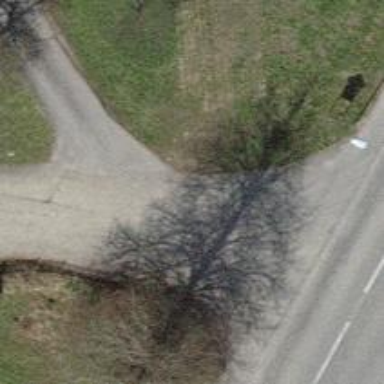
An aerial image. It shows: Gravel track road.